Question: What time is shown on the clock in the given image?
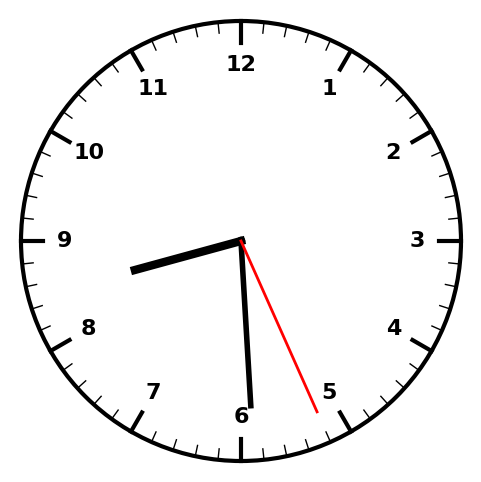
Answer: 08:29:26